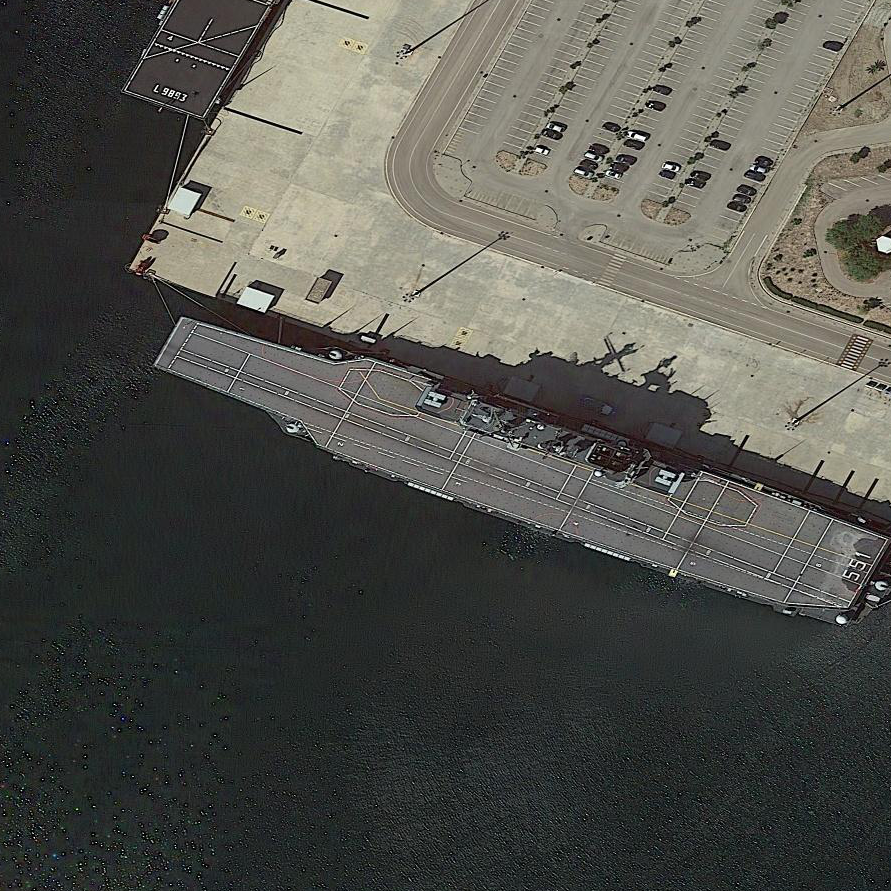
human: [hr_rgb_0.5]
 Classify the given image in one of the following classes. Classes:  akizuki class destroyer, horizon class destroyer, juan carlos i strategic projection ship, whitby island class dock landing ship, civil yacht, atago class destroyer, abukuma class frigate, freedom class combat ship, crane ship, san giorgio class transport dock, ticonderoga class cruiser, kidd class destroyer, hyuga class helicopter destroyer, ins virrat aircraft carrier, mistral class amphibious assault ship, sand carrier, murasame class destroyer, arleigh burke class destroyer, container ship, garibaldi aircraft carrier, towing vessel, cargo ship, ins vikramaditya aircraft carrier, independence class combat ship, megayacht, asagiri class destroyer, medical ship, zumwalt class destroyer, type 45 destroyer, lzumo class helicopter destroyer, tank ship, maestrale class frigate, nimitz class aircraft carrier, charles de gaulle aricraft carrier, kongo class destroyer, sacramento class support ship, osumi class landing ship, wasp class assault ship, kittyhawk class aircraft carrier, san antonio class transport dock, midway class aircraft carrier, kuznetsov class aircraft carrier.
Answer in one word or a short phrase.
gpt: Garibaldi aircraft carrier